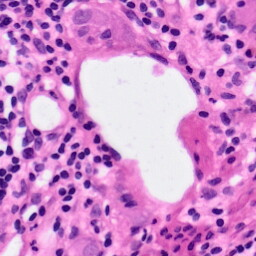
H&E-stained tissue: Pancreatic